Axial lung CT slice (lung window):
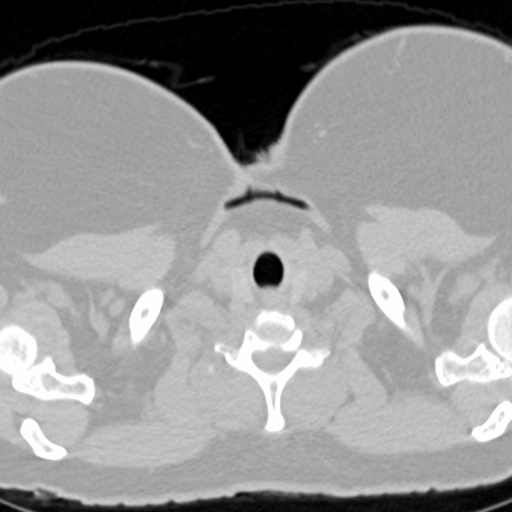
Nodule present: no